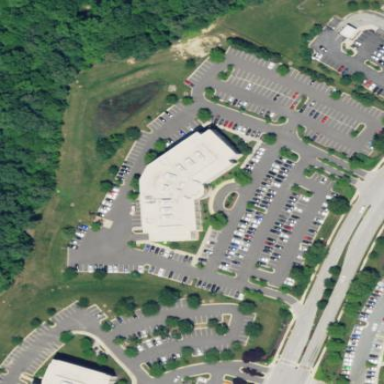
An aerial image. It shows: Commercial building.